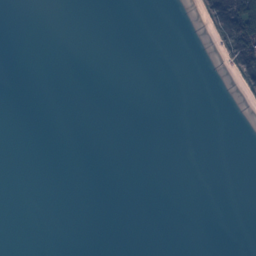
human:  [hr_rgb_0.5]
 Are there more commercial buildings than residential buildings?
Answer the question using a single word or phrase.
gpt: no

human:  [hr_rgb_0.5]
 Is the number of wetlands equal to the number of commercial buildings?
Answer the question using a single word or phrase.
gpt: no

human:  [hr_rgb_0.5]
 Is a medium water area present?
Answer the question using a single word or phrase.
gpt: no

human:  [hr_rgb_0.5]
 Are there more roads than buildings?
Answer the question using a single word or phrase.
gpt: no

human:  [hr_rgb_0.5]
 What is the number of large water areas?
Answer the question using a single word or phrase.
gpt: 2

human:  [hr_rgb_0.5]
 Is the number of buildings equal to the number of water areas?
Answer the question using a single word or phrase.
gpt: no

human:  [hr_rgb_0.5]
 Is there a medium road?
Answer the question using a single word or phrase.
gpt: no

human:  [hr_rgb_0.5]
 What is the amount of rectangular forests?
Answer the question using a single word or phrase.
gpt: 0

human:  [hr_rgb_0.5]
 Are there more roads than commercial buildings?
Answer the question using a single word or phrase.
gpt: yes

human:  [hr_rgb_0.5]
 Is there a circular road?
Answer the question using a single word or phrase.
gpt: no

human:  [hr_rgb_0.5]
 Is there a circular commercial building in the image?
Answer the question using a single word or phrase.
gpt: no

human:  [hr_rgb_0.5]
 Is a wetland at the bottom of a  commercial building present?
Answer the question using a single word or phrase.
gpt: no

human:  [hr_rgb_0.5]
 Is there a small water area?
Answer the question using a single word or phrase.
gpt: no

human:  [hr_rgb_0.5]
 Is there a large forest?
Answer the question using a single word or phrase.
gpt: yes

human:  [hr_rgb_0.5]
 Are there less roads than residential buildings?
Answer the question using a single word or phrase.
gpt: yes

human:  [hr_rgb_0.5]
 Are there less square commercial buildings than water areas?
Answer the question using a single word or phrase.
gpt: yes

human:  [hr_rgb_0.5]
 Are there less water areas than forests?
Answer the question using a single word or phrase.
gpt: yes

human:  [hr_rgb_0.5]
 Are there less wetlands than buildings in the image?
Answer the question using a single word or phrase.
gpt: yes

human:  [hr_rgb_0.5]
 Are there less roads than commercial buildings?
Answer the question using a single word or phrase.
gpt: no

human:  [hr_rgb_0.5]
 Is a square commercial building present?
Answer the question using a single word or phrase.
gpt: no

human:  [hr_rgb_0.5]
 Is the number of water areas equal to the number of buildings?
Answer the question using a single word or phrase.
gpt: no

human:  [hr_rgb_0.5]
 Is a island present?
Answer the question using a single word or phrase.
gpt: yes

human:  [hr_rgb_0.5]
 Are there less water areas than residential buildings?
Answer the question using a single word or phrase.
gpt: yes

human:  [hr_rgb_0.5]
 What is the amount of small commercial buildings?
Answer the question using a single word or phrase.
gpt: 0

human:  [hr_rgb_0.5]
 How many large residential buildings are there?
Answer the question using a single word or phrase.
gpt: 0

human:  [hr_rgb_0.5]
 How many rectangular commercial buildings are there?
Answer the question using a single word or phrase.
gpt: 0

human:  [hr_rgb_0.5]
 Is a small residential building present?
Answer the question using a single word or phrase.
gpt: yes

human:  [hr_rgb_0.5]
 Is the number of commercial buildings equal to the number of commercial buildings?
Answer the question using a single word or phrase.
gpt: yes

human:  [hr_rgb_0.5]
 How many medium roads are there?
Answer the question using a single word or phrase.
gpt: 0

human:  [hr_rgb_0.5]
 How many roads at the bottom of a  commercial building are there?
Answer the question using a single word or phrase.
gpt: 0

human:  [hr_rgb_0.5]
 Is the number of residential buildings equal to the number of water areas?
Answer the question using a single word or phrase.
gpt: no

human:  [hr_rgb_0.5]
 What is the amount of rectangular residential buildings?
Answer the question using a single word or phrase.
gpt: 19

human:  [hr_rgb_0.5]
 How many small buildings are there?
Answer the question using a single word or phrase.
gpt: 36

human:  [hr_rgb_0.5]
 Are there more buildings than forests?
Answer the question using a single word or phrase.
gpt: yes

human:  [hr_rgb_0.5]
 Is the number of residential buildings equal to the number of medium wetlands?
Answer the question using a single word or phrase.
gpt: no

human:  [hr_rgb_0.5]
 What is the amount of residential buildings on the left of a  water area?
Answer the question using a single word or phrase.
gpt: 0